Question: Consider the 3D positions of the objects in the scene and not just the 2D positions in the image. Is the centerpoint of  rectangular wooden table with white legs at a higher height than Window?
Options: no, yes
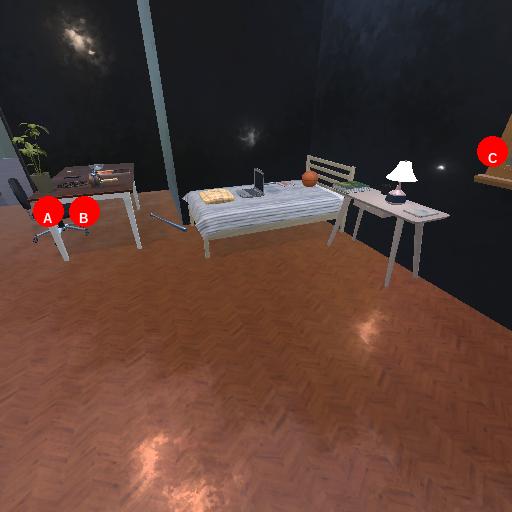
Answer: no